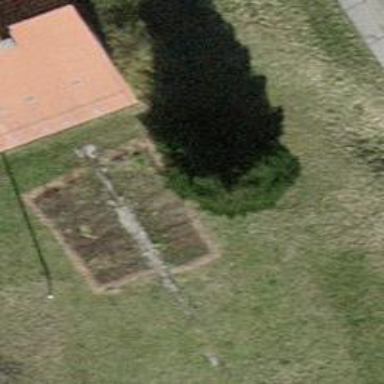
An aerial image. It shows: Urban tree with needle-leaved evergreen.